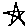
Label: star